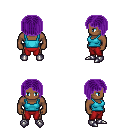
a pixel art fantasy rpg character, male body template, human, dark skin, teal pirate shirt, red pants, purple pageboy hairstyle, metal boots, four views (front, back, left, right), 2x2 character sprite sheet, small pixel art, hard edges, no anti-aliasing